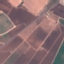
Label: PermanentCrop